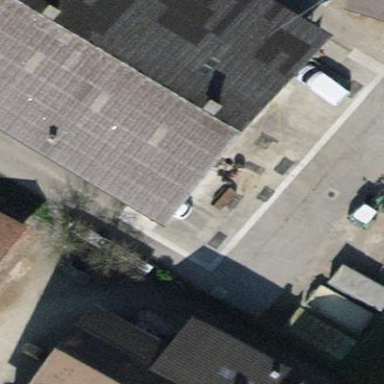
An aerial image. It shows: Gabled roof on farm auxiliary building.